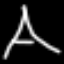
Label: The Eiffel Tower